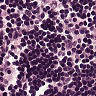
Metastatic tissue present: no